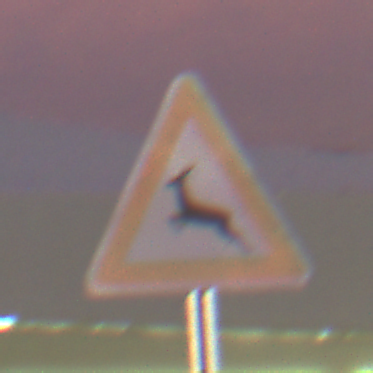
Verkehrszeichen: WildwechselRechts
Umgebung: Outdoor, Urban
Tageszeit: SunriseSunset
Wetter: PartlyCloudy
Licht: Artificial
Jahreszeit: NotSpecified
Kontrast: HighContrast